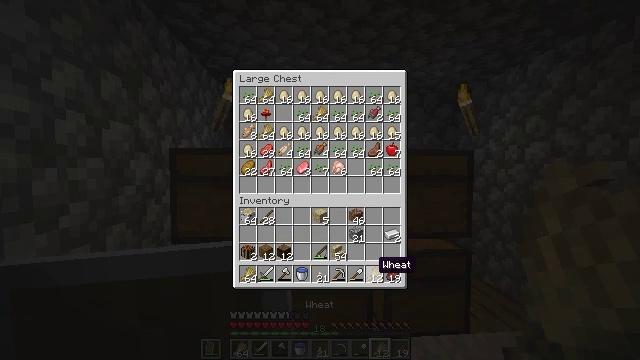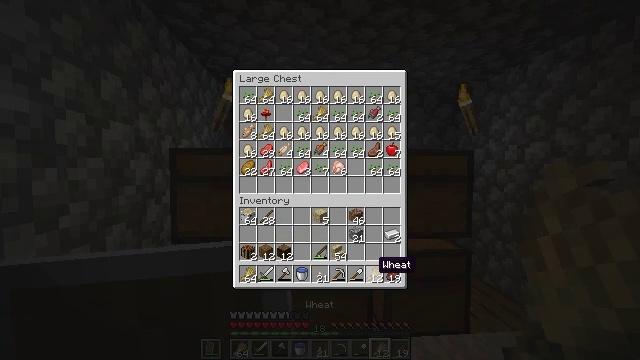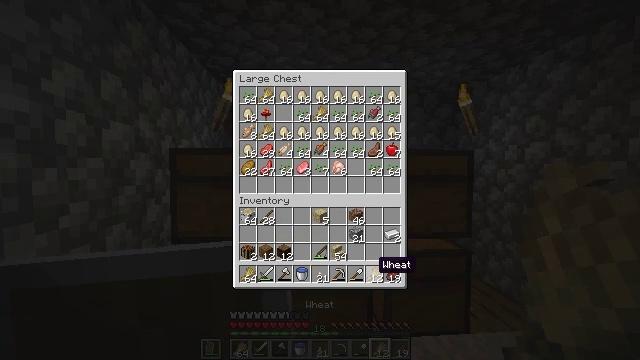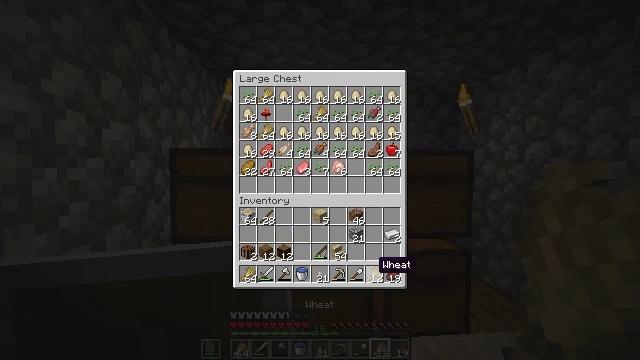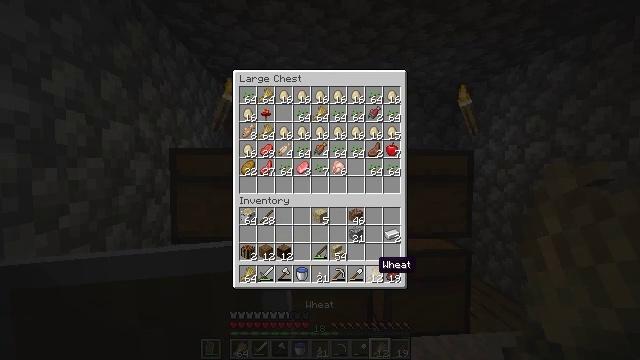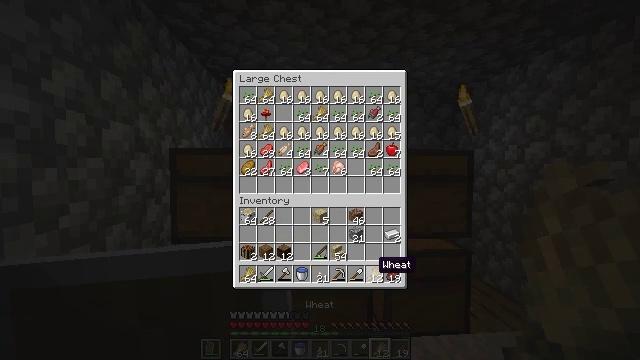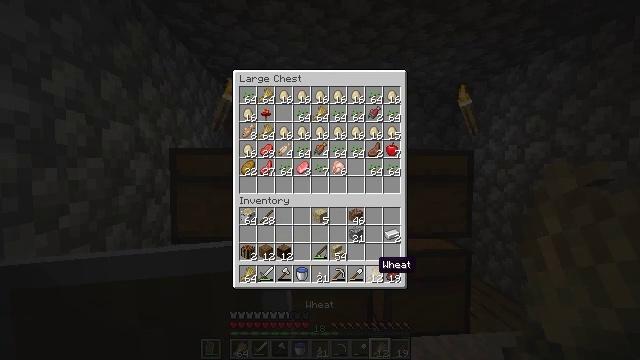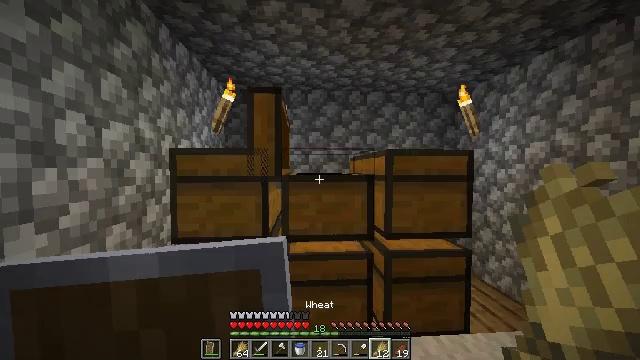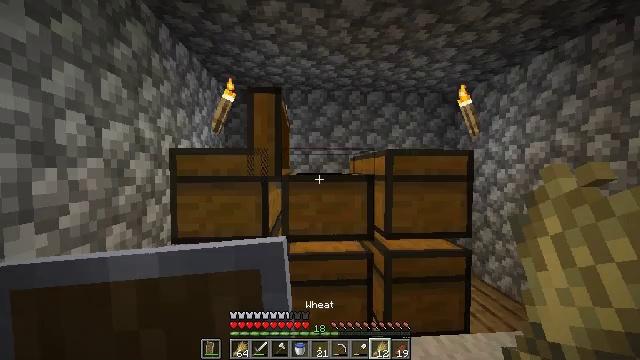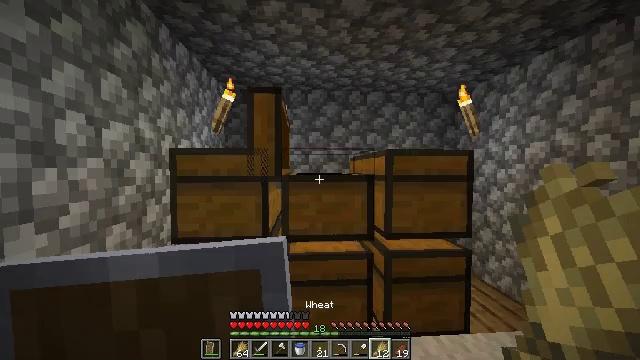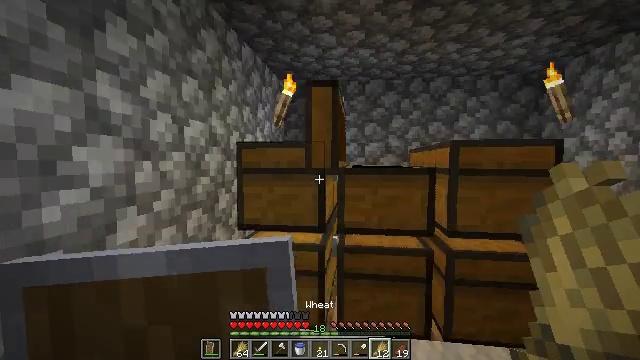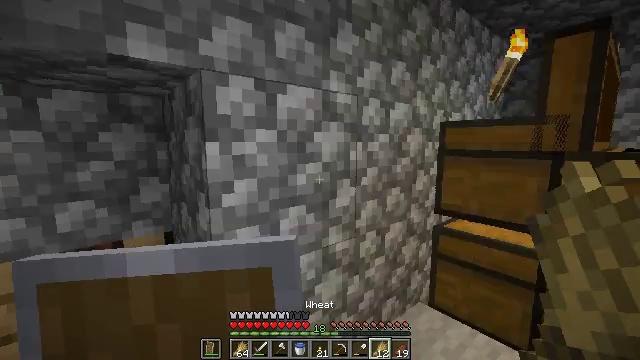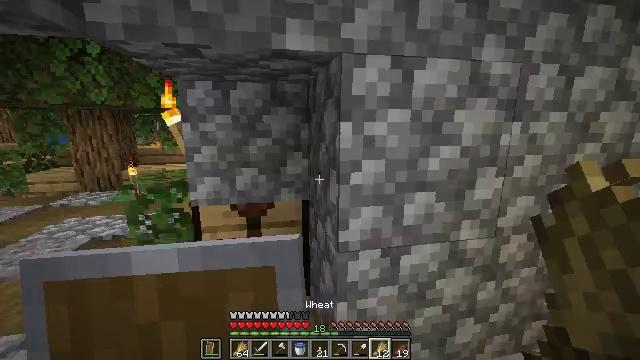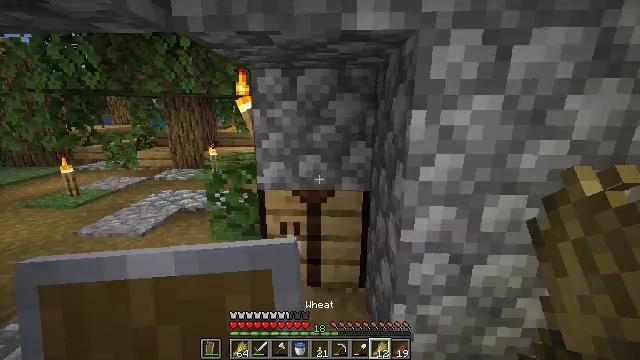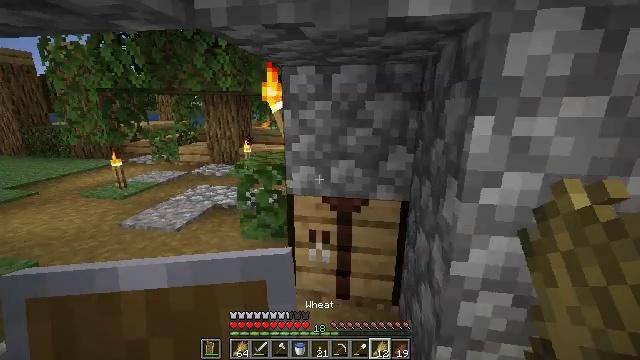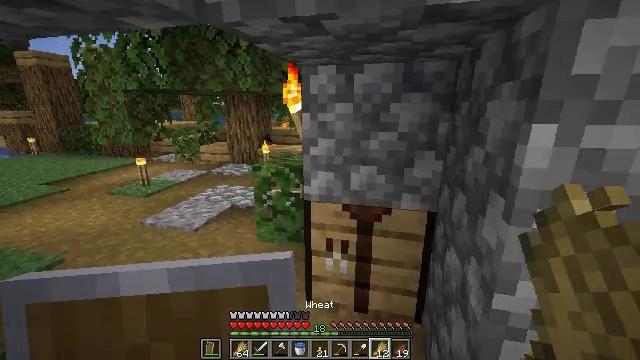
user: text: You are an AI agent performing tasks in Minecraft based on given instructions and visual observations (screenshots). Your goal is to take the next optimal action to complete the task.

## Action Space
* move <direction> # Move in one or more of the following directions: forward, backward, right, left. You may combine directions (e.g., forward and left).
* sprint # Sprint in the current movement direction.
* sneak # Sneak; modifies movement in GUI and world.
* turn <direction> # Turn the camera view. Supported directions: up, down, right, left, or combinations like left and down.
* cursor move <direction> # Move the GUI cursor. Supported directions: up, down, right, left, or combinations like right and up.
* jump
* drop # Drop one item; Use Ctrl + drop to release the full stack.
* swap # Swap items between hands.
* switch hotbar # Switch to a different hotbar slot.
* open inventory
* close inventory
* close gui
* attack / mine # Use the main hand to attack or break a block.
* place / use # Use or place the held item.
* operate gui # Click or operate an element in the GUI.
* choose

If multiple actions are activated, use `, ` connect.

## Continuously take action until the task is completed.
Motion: motion action
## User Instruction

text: Collect materials from the oak fence gate.
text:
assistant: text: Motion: no_op
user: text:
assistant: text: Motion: no_op
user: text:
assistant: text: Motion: no_op
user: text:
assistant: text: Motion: no_op
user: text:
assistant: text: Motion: no_op
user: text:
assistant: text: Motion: no_op
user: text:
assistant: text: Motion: no_op
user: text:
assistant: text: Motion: close gui
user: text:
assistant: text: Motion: open inventory
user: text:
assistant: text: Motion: turn left and down, open inventory
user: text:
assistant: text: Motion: turn left and down
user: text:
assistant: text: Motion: turn left and down
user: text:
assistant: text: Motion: move forward, turn left and down
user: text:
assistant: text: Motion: move forward, turn left
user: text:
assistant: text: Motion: move forward, turn left
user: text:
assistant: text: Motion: turn left
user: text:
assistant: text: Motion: move forward, turn left
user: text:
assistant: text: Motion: move forward, turn left
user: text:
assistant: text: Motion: move forward, turn left
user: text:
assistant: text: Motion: move forward, turn left
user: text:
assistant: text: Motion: move forward
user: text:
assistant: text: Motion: move forward
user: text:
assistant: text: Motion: move forward and move left
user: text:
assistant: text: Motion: move forward and move left
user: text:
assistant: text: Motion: move forward and move left, turn right and up
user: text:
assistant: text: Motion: move forward and move left, turn right and up
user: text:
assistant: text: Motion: move forward and move left, turn right
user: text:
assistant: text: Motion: turn right
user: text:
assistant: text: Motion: move forward, turn right and up
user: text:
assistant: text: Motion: move forward, turn right